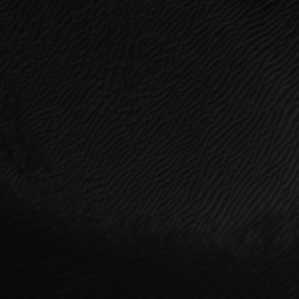
Label: frost